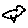
Label: bird